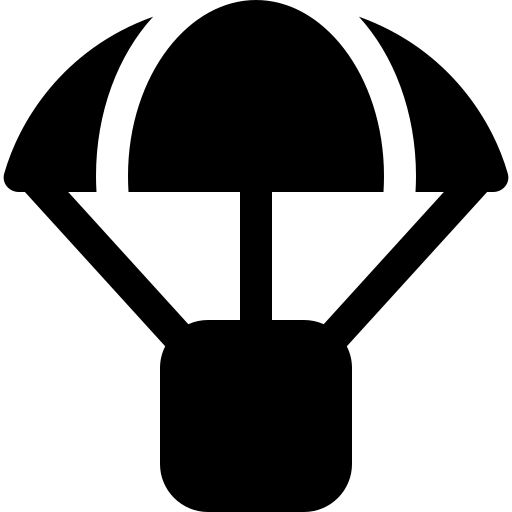
Tags: icon, FontAwesome, fa-icon, solid, parachute, box